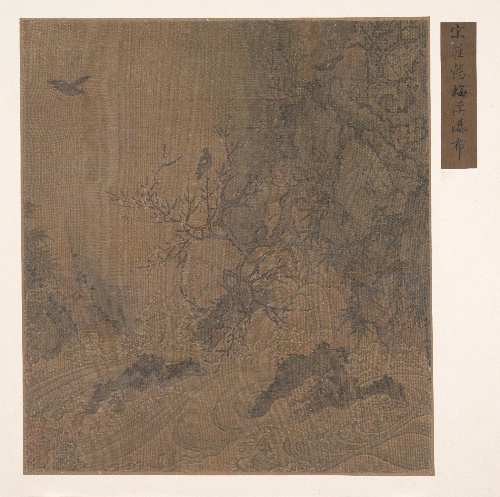
Artist: Unidentified artist|Cui Que
Artist bio: |Chinese, 11th century
Object type: Album leaf
Classification: Paintings
Medium: Album leaf; ink and color on silk
Culture: China
Period: Ming (1368–1644) or Qing dynasty (1644–1911)
Dimensions: 9 3/4 x 8 3/4 in. (24.8 x 22.2 cm)
Department: Asian Art
Credit line: From the Collection of A. W. Bahr, Purchase, Fletcher Fund, 1947
Accession year: 1947
Repository: Metropolitan Museum of Art, New York, NY
Tags: Landscapes|Birds